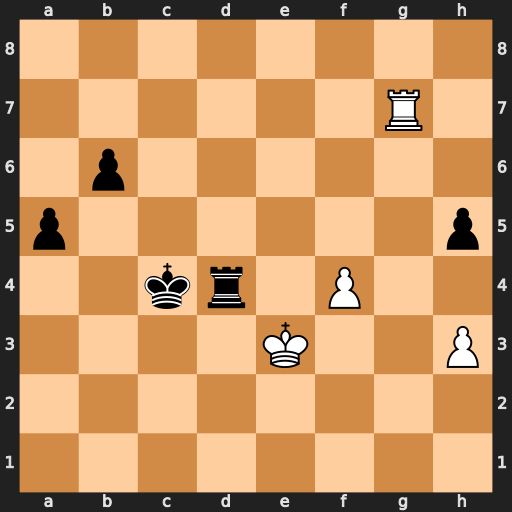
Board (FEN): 8/6R1/1p6/p6p/2kr1P2/4K2P/8/8
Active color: w
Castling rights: -
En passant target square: -
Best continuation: Rc7+ Kd5 Rd7+ Ke6 Rxd4